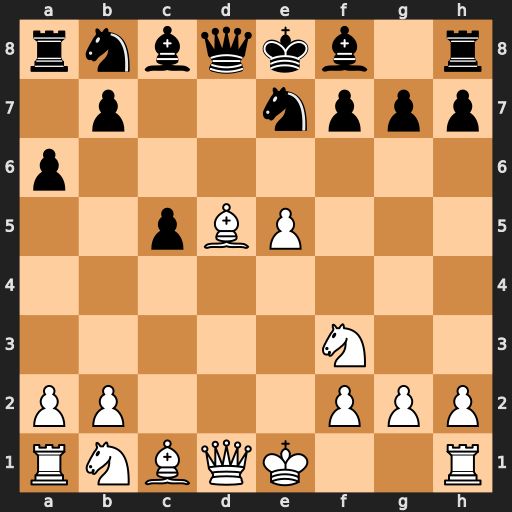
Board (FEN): rnbqkb1r/1p2nppp/p7/2pBP3/8/5N2/PP3PPP/RNBQK2R
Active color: w
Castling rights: KQkq
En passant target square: -
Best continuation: Bxf7+ Kxf7 Qxd8